Current action and preconditions to check: path_clear

Your task: For each precondition in the list above, predict whether it will hold at this action.

Consider the current scene as observed from the mobile robot's camera, and analyze the predicted future states of all dynamic agents (e.g., people, animals, vehicles, or any moving entities) within the NEXT SECOND.

IMPORTANT: Only answer "very likely" if you are absolutely certain—based on strong, clear evidence—that a dynamic agent will violate the precondition in the predicted future state. Do NOT answer "very likely" for unlikely, ambiguous, or low-probability risks.

Ask yourself for each precondition: Is there a high probability, with clear and convincing evidence, that the predicted future states of any dynamic agent will interfere with the predicted future state of the currently executing action within the NEXT SECOND, causing that precondition to fail?

Assess the risk level based on these predictions. Use "likely" or "very likely" if motions create a clear risk of interference.

Use "neutral" or "improbable" if agents are nearby but their predicted paths are clearly diverging or non-conflicting.

Failure Risk Categories: "very improbable", "improbable", "neutral", "likely", "very likely"

Answer Format: Output ONLY the probability_of_failure value from these categories: "very improbable", "improbable", "neutral", "likely", "very likely"

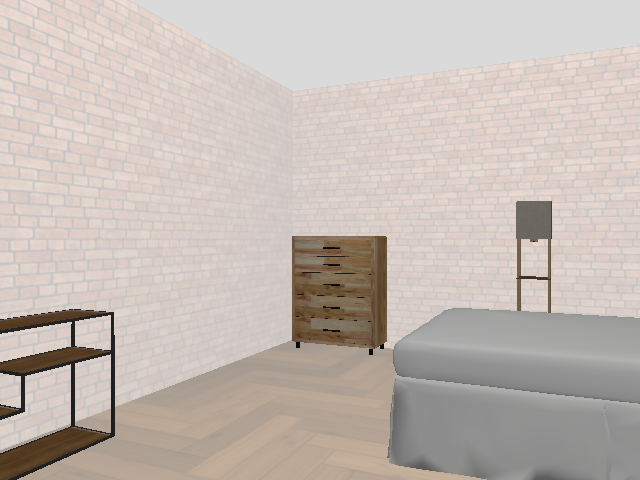

Answer: very improbable